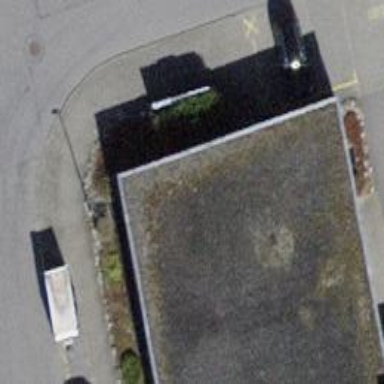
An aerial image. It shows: Post box is visible.